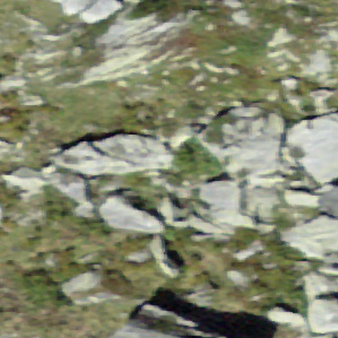
Label: bouldering_area